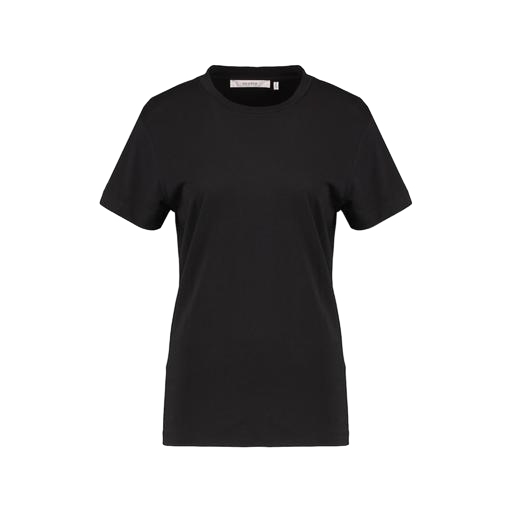
black women's jersey t-shirt, black relaxed fit t-shirt, black t-shirt basique jersey, white background